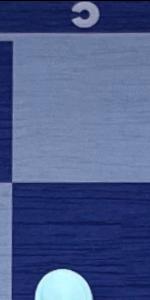
Label: Empty